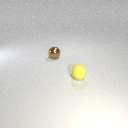
small brown metal sphere behind small yellow rubber sphere